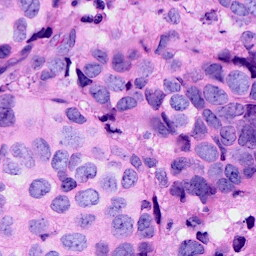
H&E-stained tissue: Breast